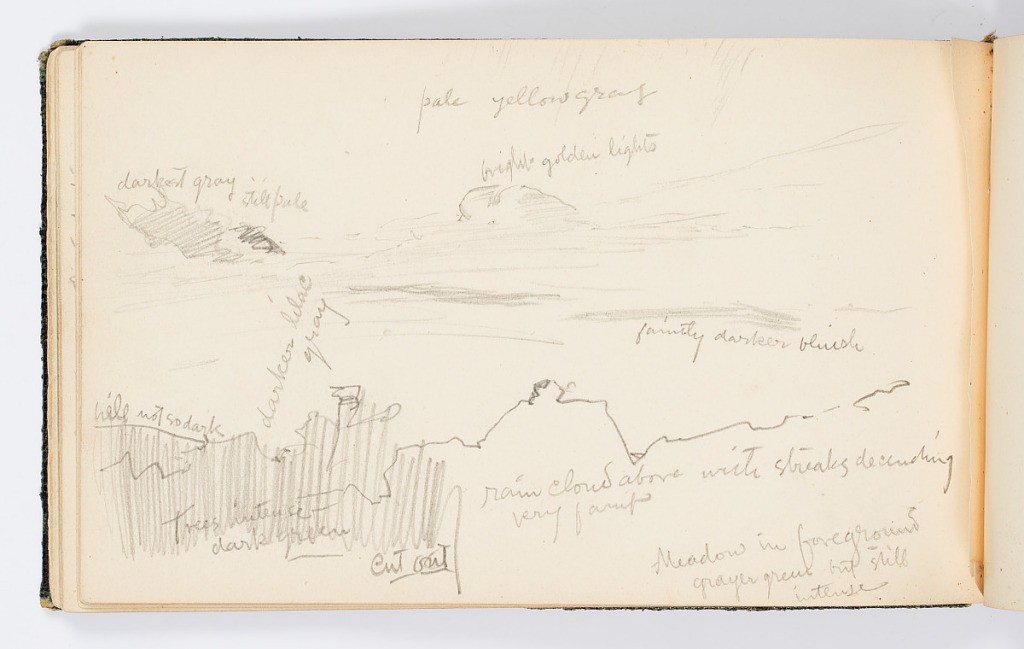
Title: Sketchbook Page: Landscape
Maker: Kenyon Cox, American, 1856–1919
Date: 1883
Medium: Graphite on paper
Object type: Sketchbook folio
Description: Landscape with rain cloud over meadow.